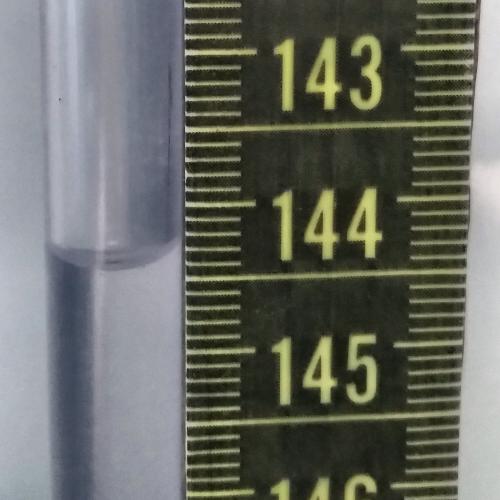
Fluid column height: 144.4 cm